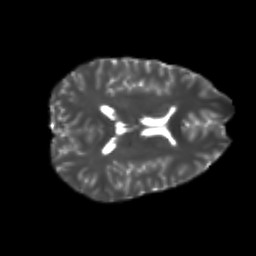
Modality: T2w
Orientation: axial
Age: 24
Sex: male
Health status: healthy
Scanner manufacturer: philips
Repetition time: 7.385 s
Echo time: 0.08599 s